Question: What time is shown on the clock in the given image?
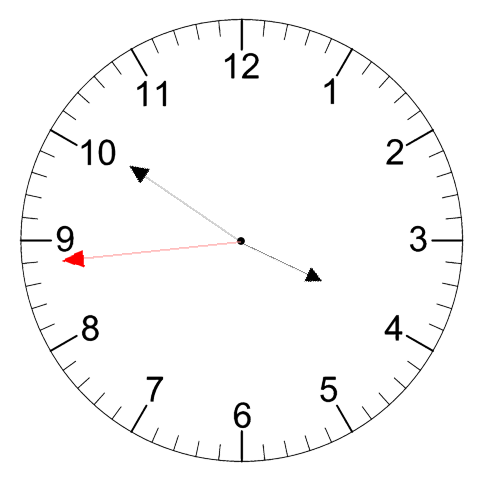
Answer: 03:50:44